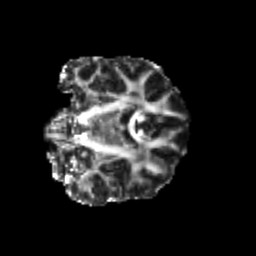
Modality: FA
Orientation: coronal
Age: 23
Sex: male
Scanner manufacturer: siemens
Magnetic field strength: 3 T
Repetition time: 3.5 s
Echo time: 0.104 s